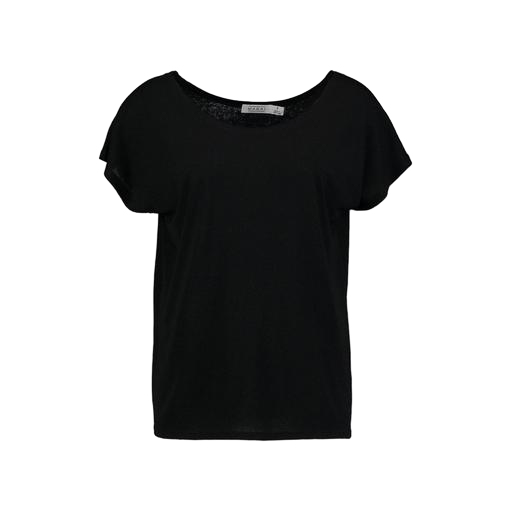
black petite boat-neck t-shirt only macy, black t-shirt basique jersey, black geo-print t-shirt only macy, white background